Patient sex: F
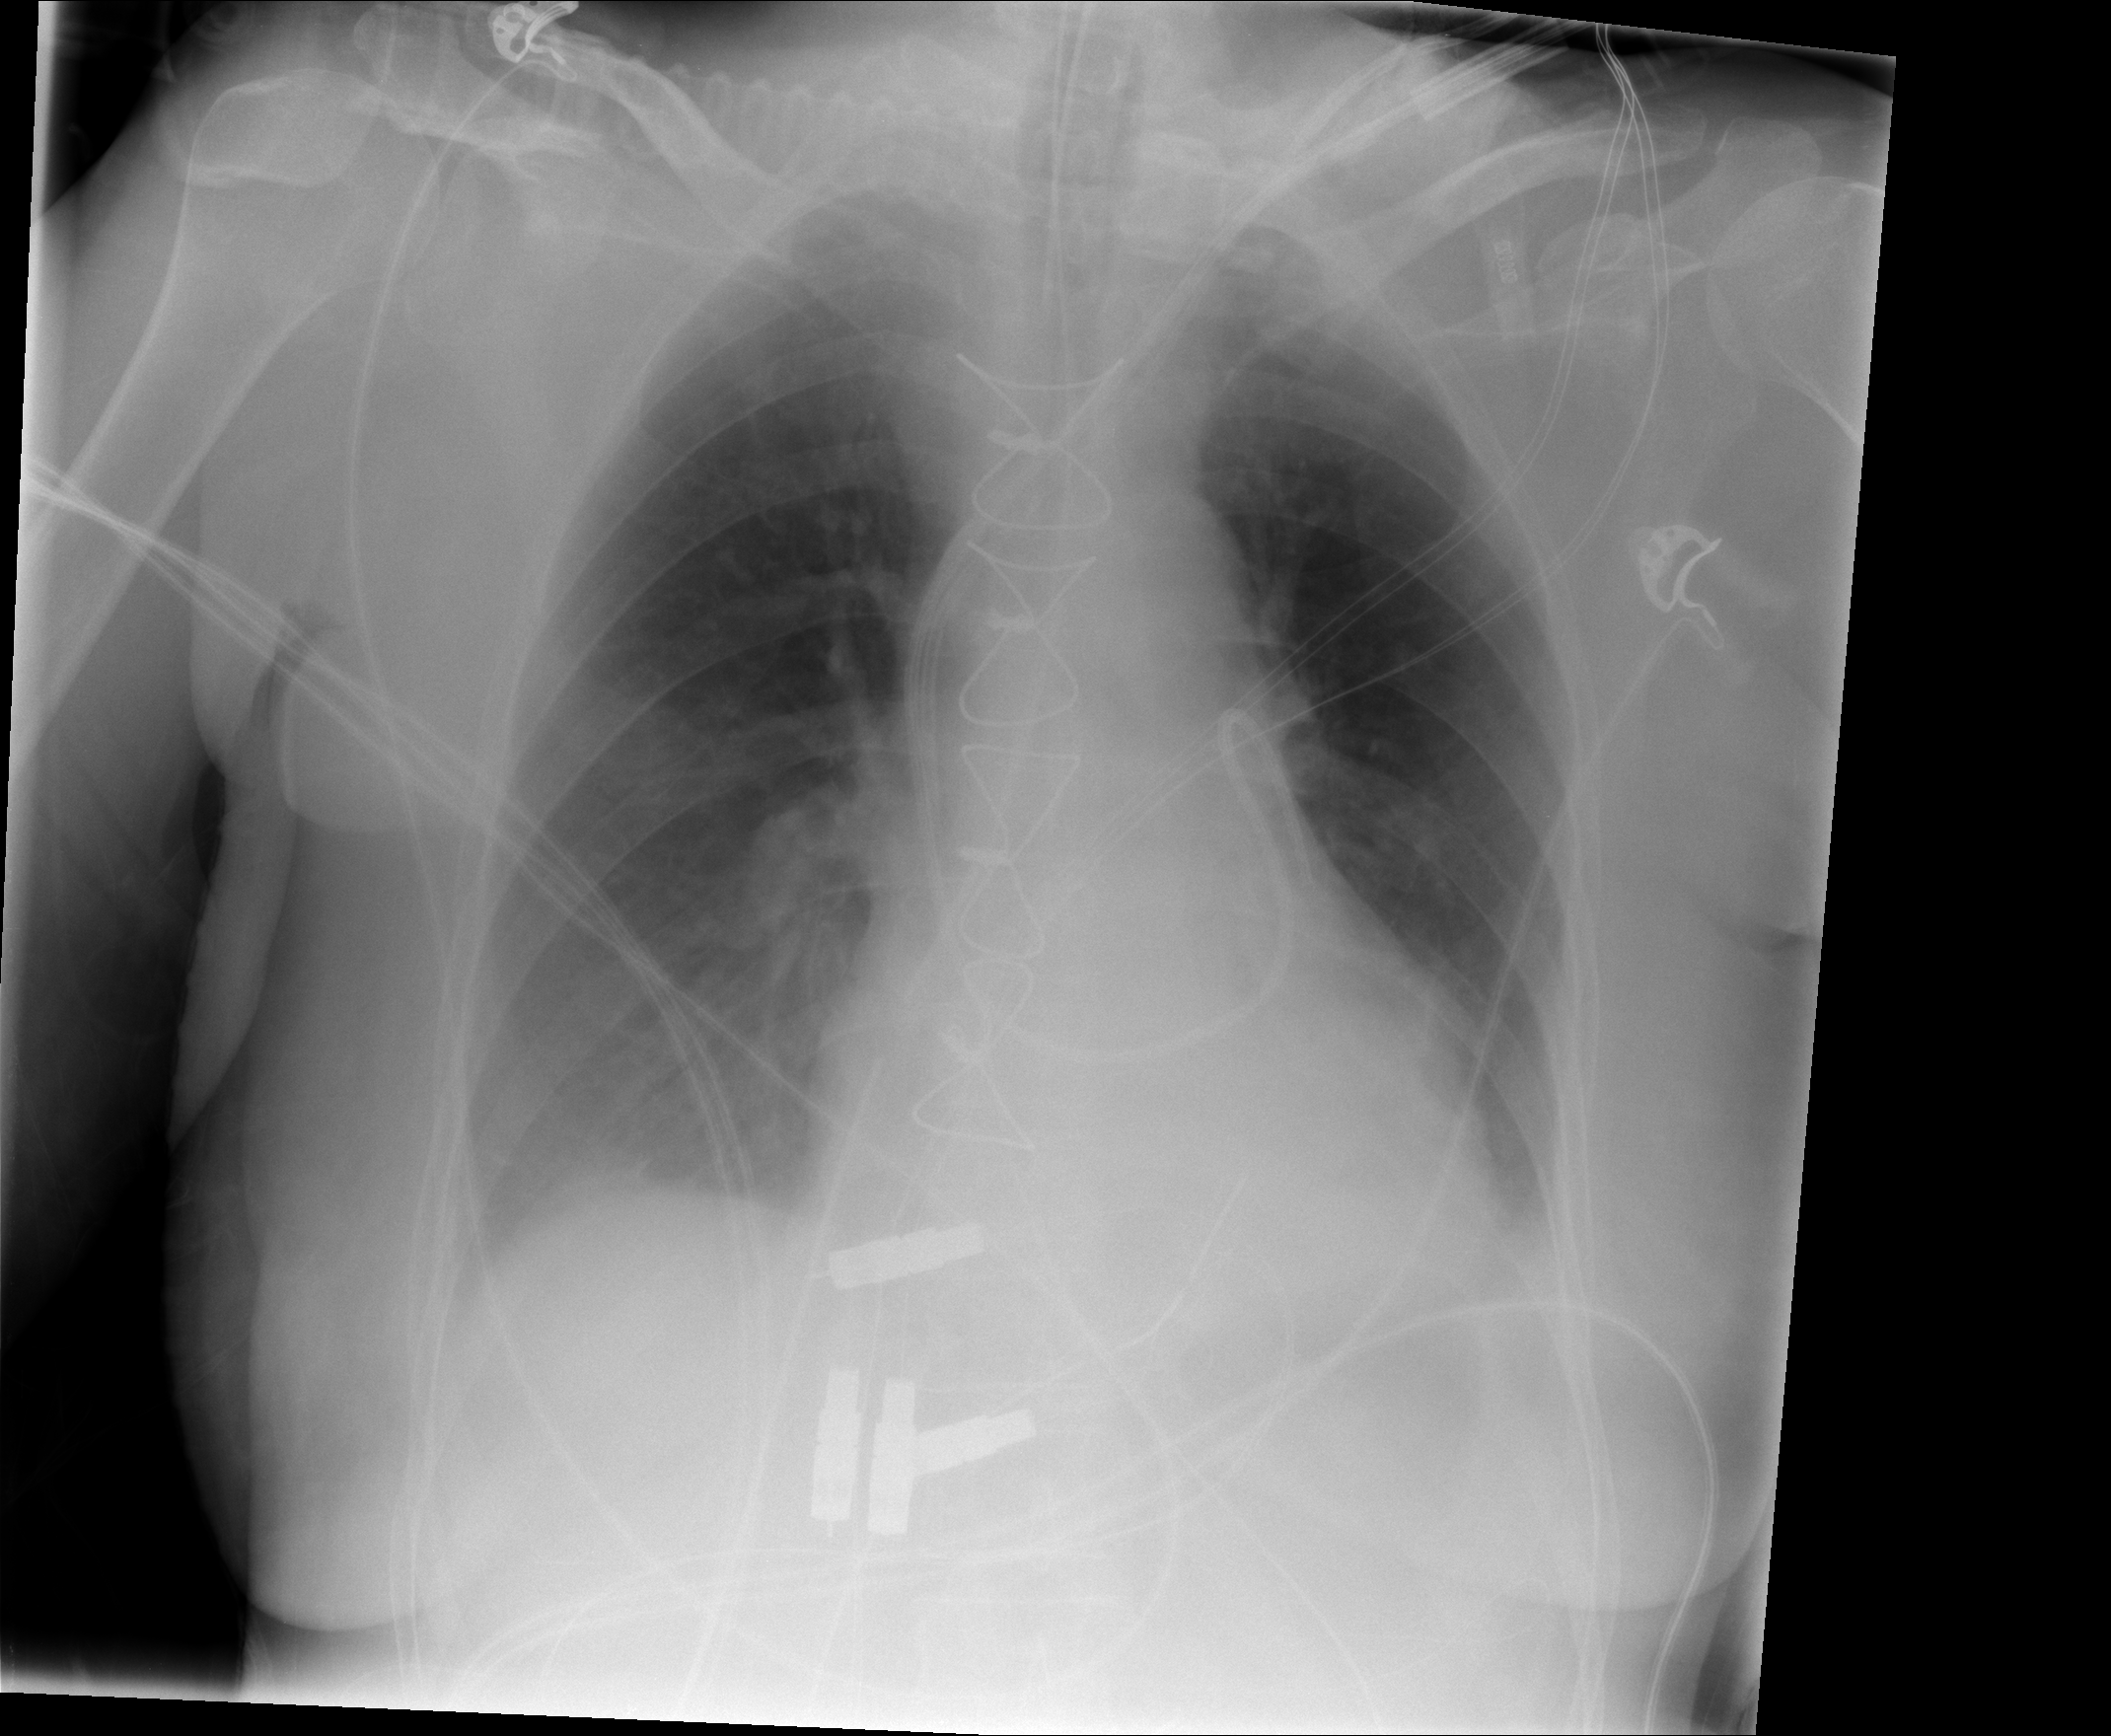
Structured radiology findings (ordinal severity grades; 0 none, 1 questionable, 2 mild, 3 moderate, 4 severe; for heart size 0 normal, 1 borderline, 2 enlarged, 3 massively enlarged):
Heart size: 0
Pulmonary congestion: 0
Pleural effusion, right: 2
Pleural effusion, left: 1
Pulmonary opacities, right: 0
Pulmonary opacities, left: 0
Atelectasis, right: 0
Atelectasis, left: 2